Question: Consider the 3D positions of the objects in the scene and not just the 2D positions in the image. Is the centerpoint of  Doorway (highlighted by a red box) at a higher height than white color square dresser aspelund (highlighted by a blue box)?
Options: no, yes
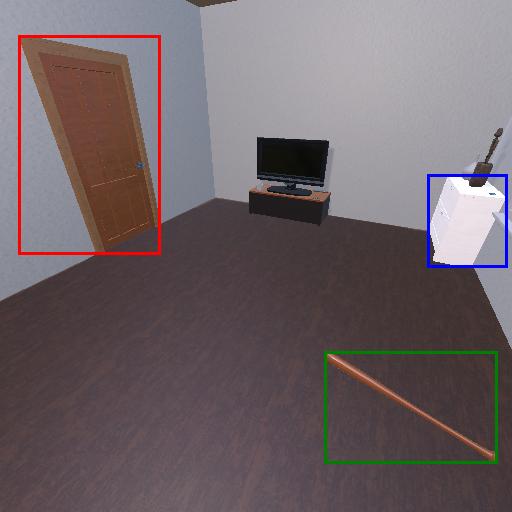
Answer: no